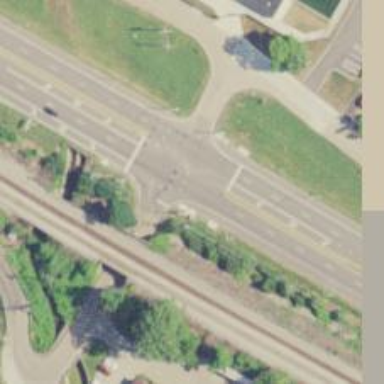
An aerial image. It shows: Marked crossing on the road.